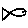
Label: fish